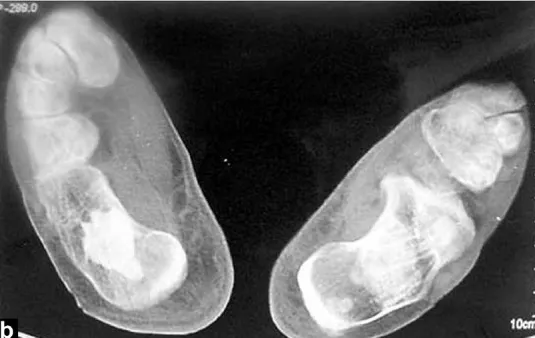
(a, b) Irregular, hyperosteotic changes of cortex, resembling melting wax dripping on the side of a candle. Dense sclerotic linear areas are seen, mainly in the cortex.
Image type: radiology (x_ray)